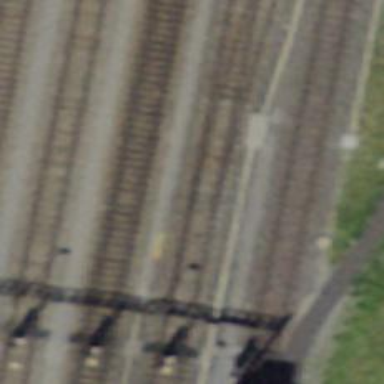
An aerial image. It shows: Railway switch.